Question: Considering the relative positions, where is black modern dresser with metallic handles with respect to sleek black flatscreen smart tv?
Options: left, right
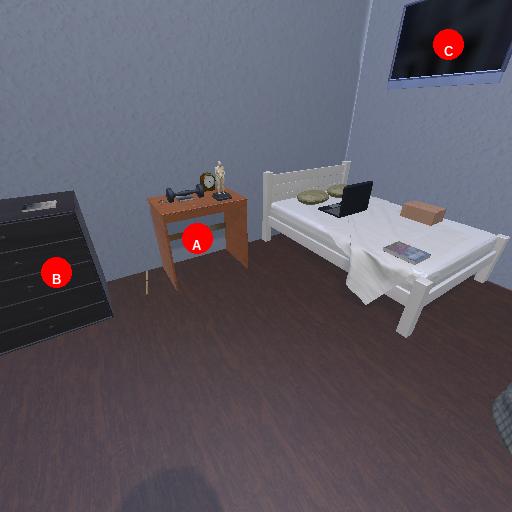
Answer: left